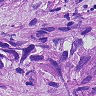
Metastatic tissue present: yes